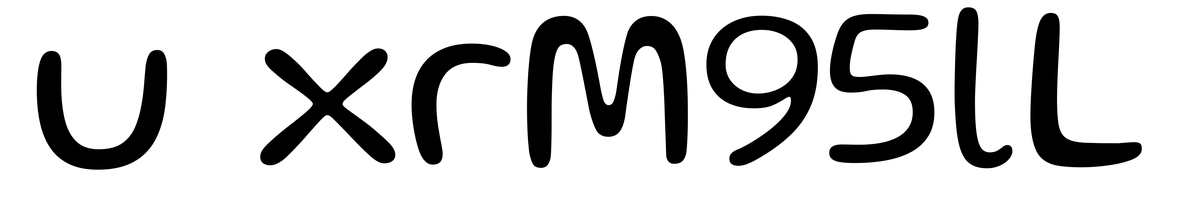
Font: Gluten_Light